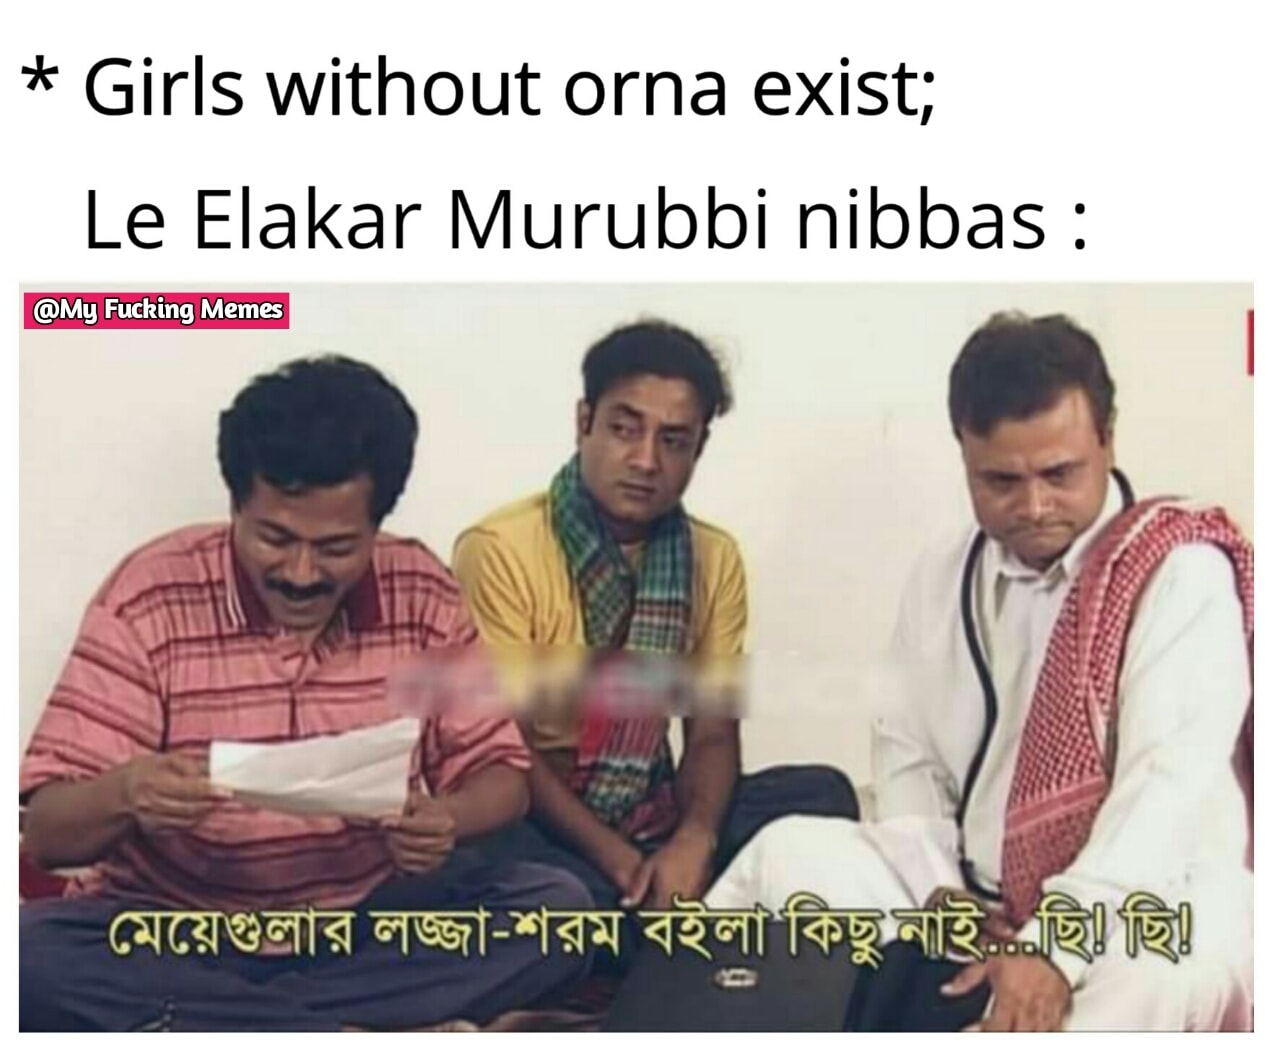
Text: * Girls without orna exist; Le Elakar Murubbi nibbas : মেয়েগুলার লজ্জা-শরম বইলা কিছু নাই... ছি ! ছি !
Label: Hate
Hate category: Personal Offence
Targeted group: Individual